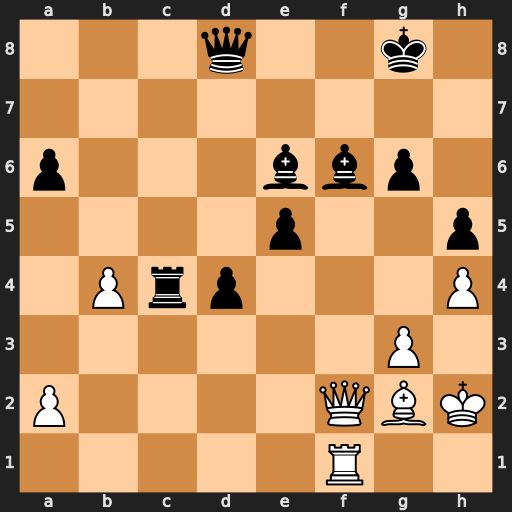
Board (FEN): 3q2k1/8/p3bbp1/4p2p/1Prp3P/6P1/P4QBK/5R2
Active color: w
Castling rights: -
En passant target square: -
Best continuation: Qxf6 Qxf6 Rxf6 Bf7 Rxf7